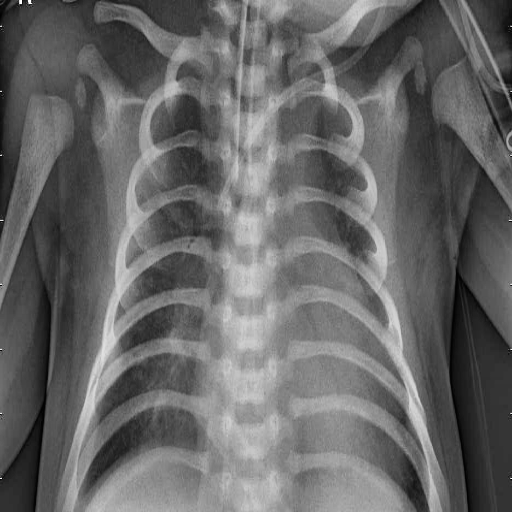
Finding: PNEUMONIA